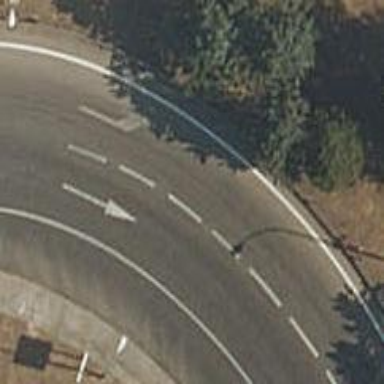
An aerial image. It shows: Asphalt road that is classified as tertiary link.